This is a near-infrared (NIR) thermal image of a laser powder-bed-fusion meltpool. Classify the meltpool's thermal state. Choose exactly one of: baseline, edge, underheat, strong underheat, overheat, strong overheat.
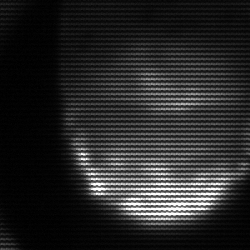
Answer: edge